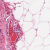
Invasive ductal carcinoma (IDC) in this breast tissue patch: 0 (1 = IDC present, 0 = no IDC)